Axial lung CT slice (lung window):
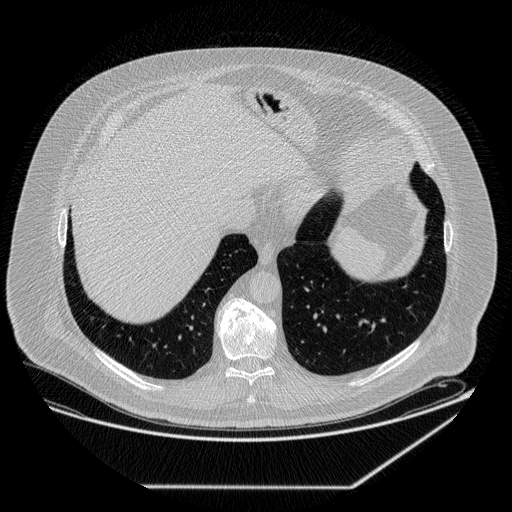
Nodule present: no